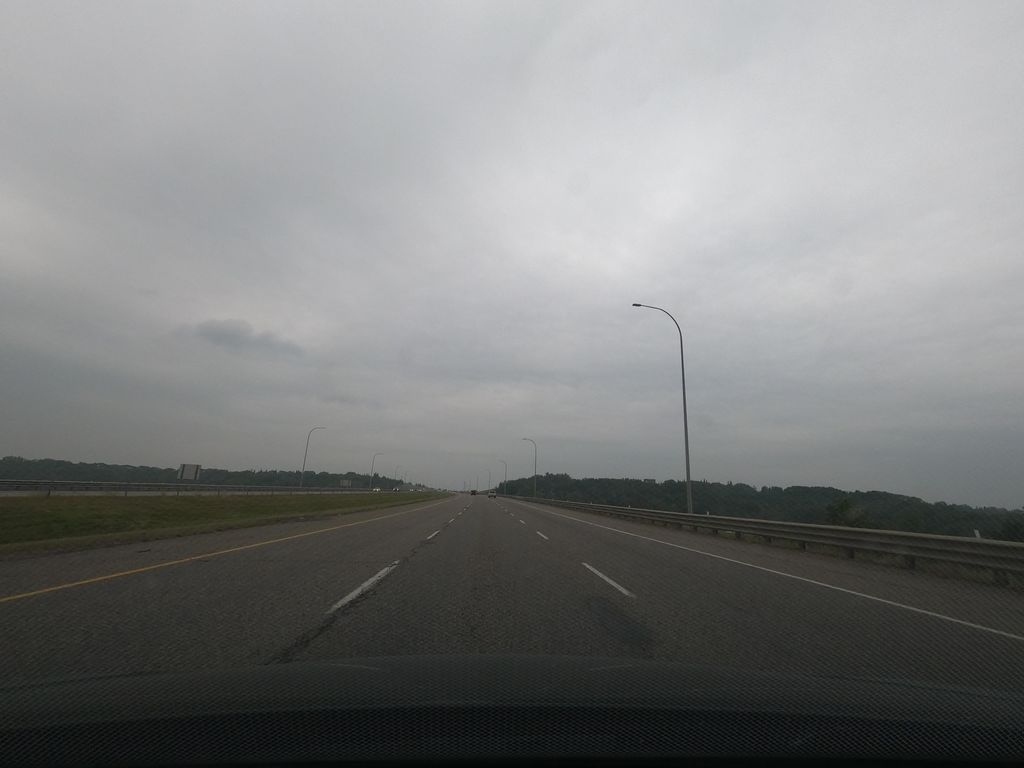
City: calgary